Question: I want to create an activity diagram in 'plantuml' with some operators selection 'if elseif' (switch - case), which lead to 2 decisions. I created such diagram, but it has horizontal layout.
What i get;
'''
@startuml
start
:start;
if (some question) then (no)
elseif (some question) then (no)
elseif (some question) then (no)
else (yes)
: decision 2;
stop
endif
: decision 1;
stop
@enduml
'''
What i want:

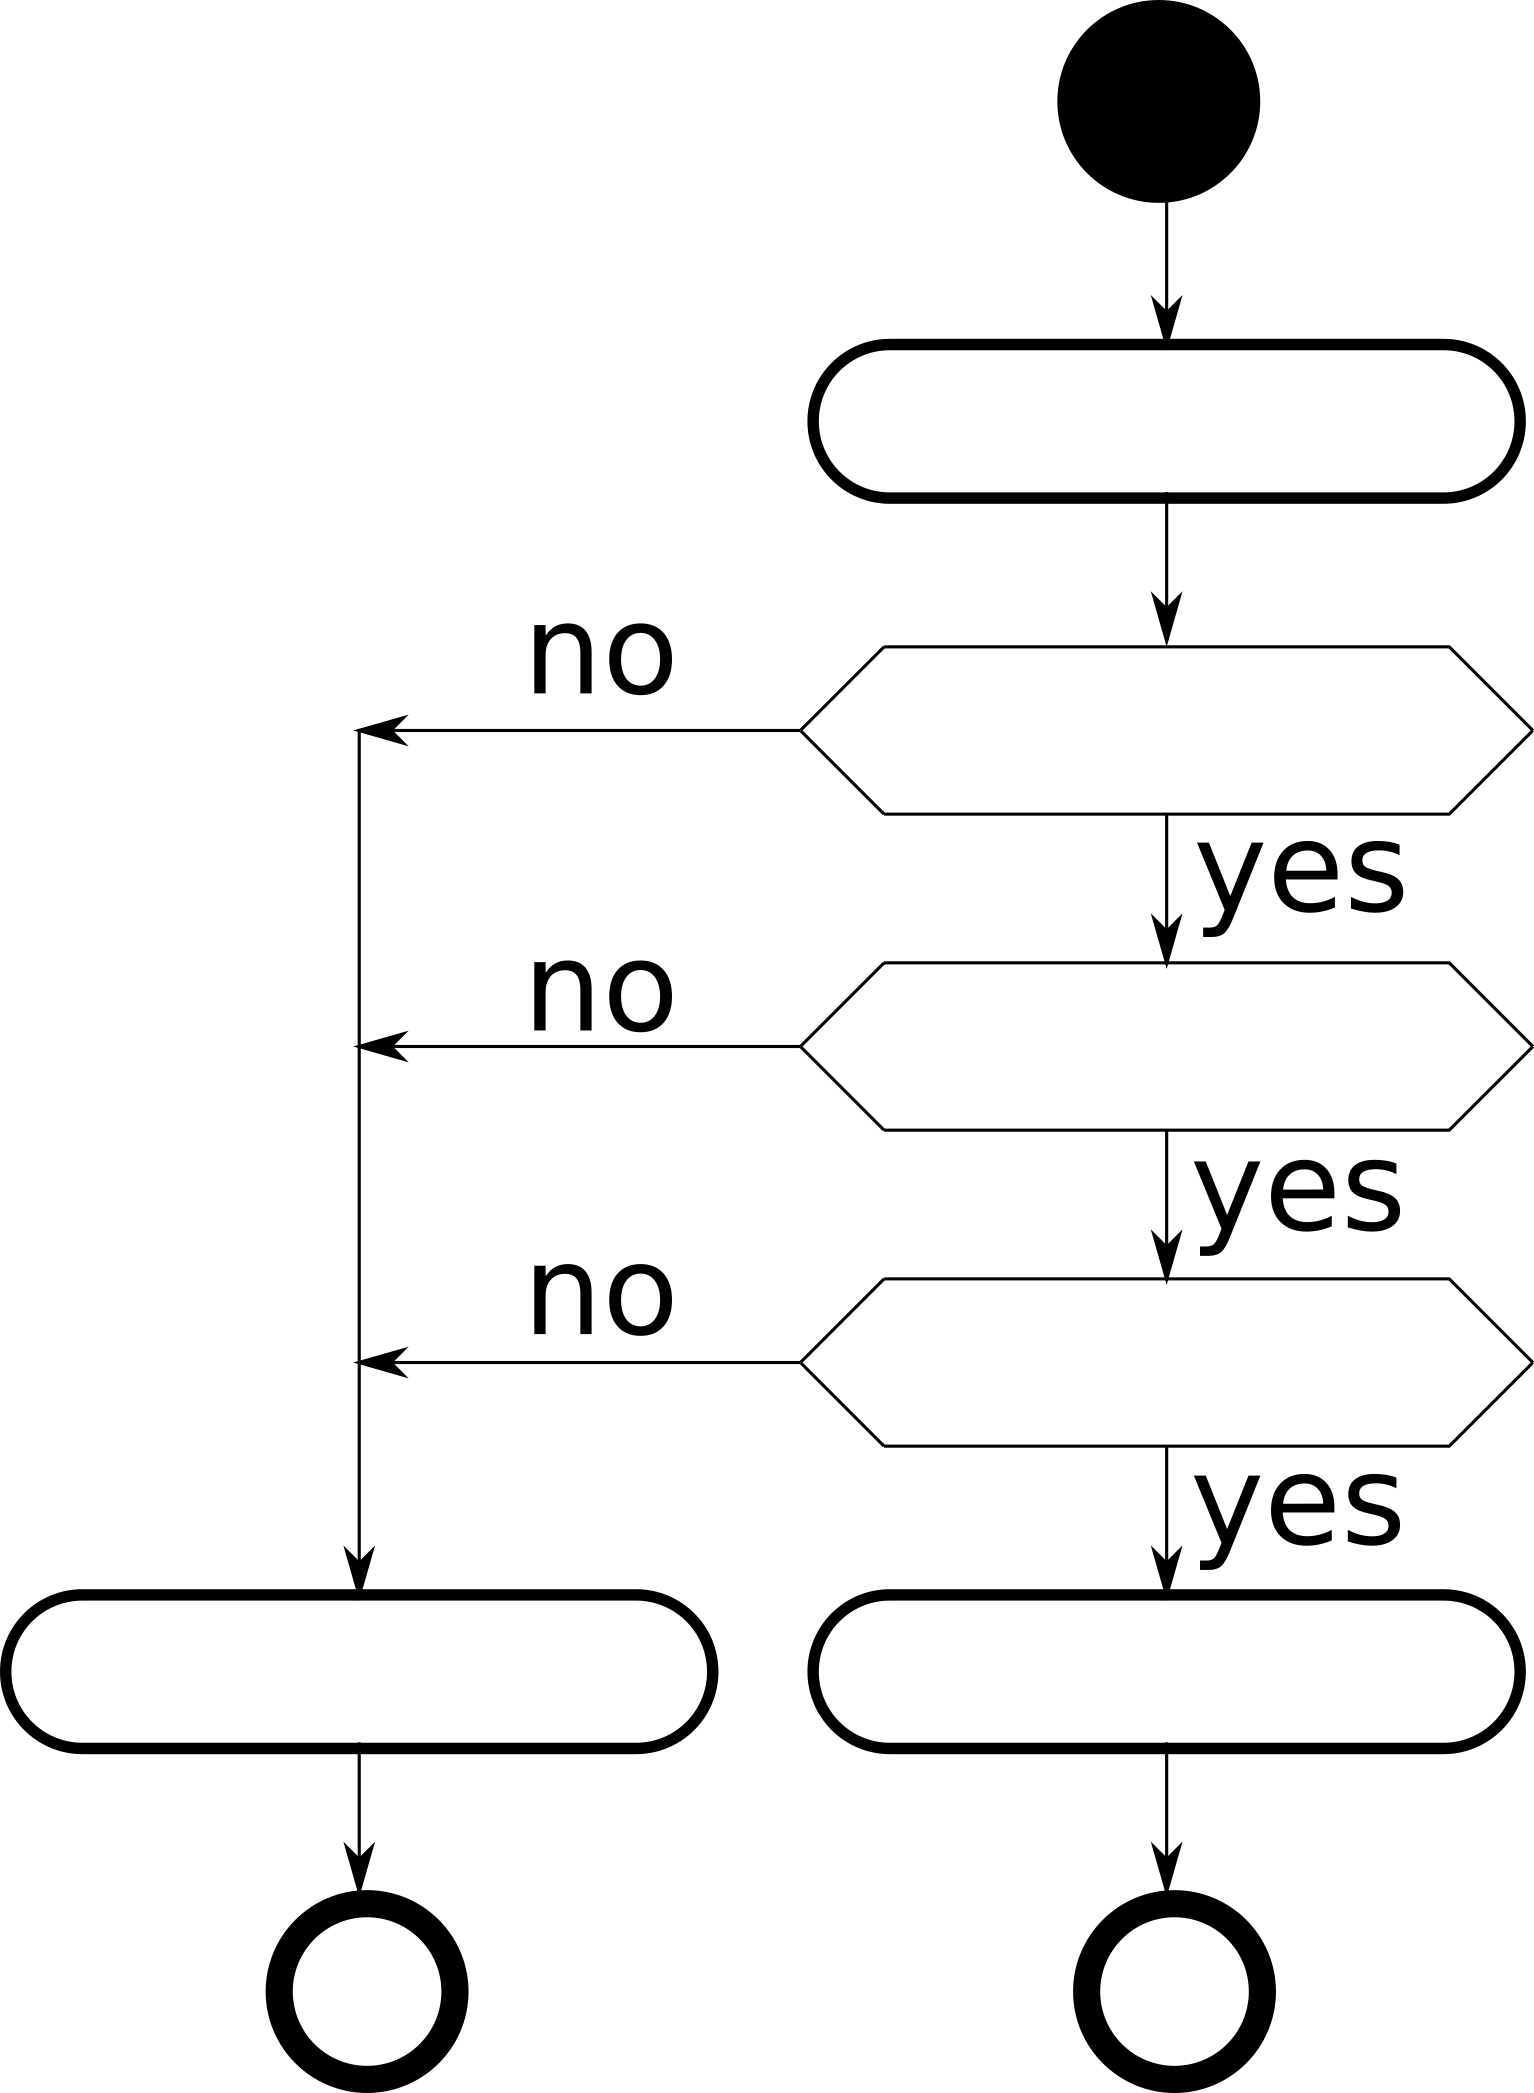
Answer: Try putting the 'yes' following the 'then' using nested 'if's, like this:
'''
start
:start;
if (some question) then (yes)
if (some question) then (yes)
if (some question) then (yes)
: decision 2;
stop
else (no)
endif
else (no)
endif
else (no)
endif
: decision 1;
stop
'''
That will give you :
<URL>
This is using the <URL>, as your example uses it. I tried to use swimlanes and other features to move 'decision 1' to the right or left. But was not able to find anything that produced a better output.